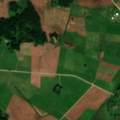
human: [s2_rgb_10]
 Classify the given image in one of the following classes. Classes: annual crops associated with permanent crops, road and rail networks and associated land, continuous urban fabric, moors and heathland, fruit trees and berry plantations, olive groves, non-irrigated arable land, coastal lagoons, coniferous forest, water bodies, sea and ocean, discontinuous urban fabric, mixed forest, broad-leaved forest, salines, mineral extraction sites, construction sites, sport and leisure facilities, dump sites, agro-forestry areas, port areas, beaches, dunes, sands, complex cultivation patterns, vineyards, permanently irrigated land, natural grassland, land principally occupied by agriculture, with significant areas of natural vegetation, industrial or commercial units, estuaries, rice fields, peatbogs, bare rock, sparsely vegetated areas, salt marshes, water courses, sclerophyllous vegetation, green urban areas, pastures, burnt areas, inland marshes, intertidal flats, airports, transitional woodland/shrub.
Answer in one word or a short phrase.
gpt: non-irrigated arable land, pastures, complex cultivation patterns, land principally occupied by agriculture, with significant areas of natural vegetation, broad-leaved forest